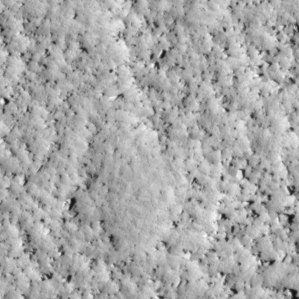
Label: non_frost